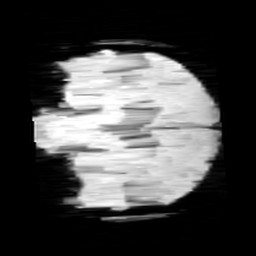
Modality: minIP
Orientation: coronal
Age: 10
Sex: male
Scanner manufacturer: siemens
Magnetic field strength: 3 T
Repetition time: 0.027 s
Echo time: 0.02 s